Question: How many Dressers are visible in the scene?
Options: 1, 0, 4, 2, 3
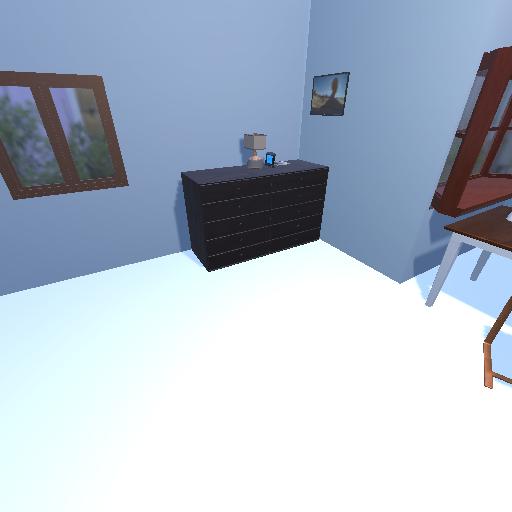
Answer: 1